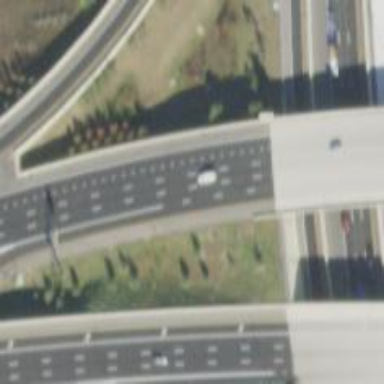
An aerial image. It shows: Motorway junction.